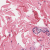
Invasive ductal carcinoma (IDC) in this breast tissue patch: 0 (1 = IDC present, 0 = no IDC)